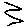
Label: zigzag